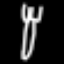
Label: fork